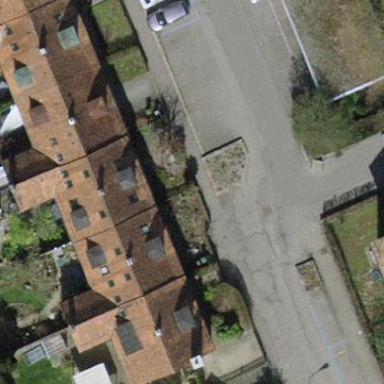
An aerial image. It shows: Gabled house with tile roof. The roof orientation is across the building.